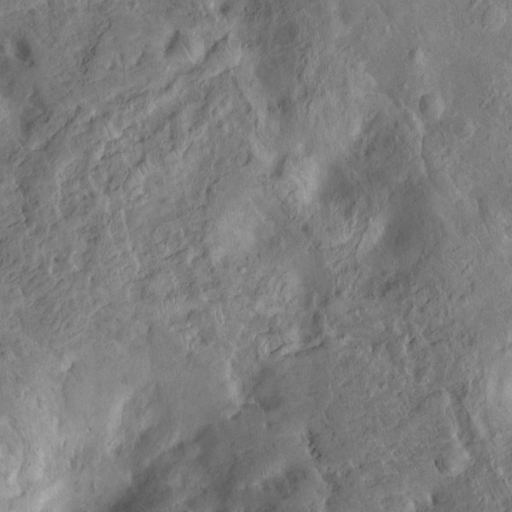
Classes present: Background, Cone